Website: apple
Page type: customer-info-address
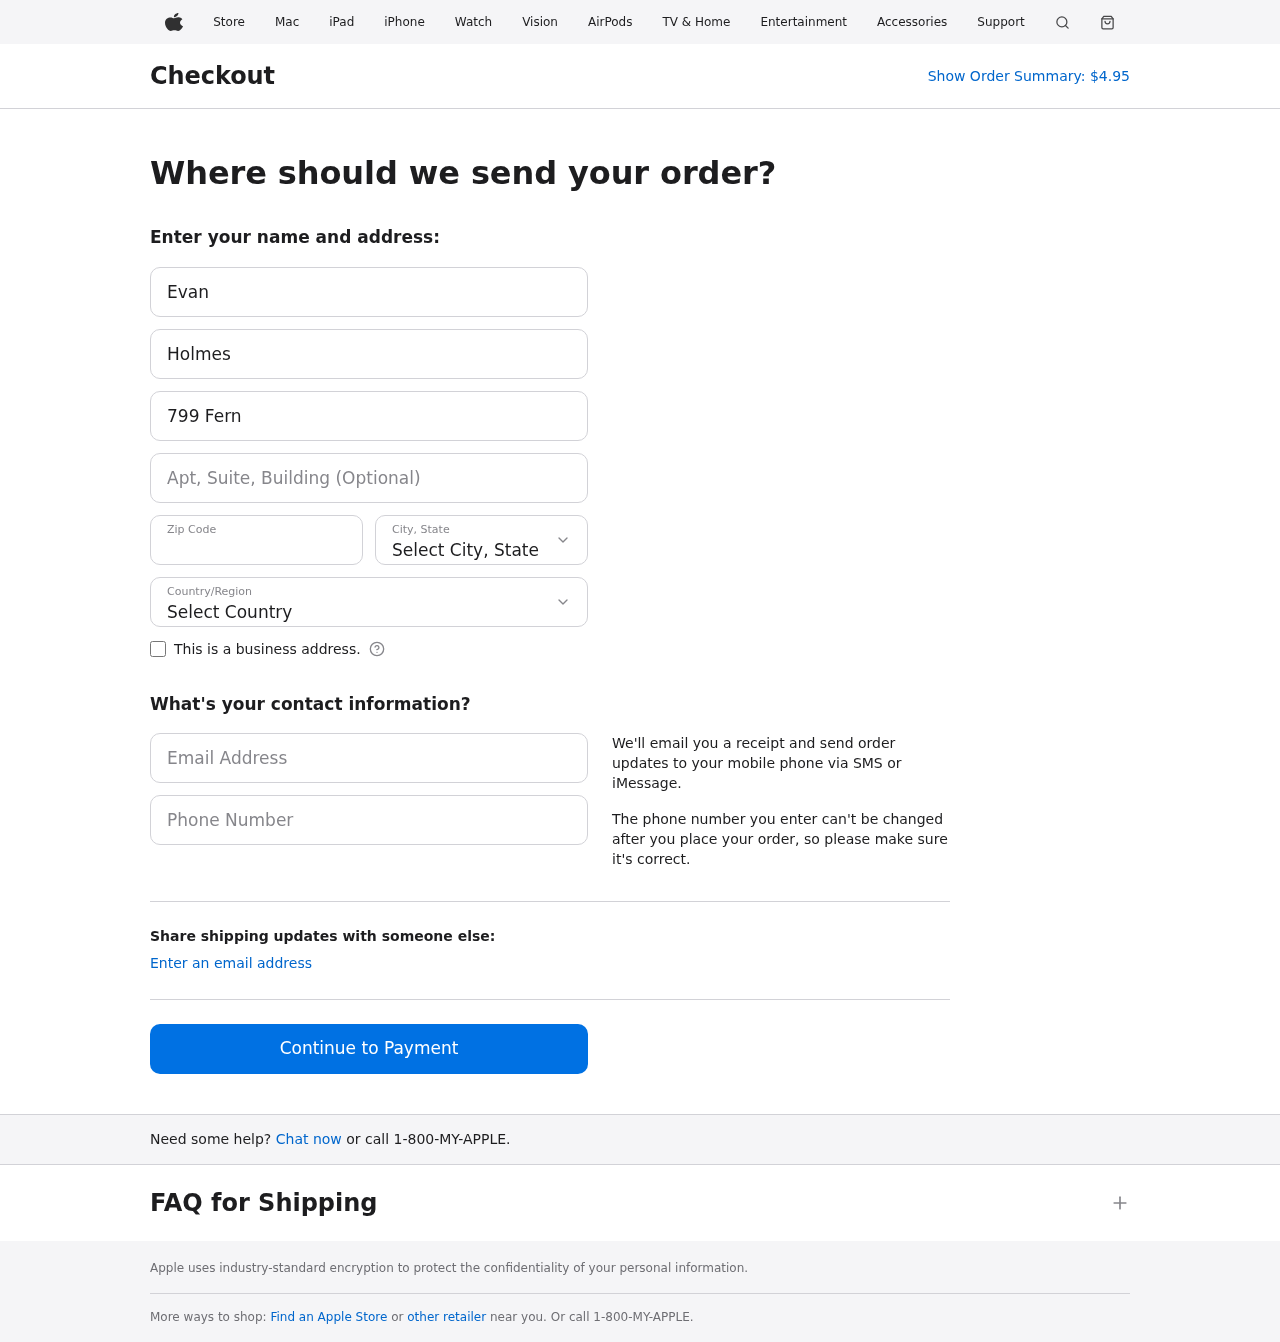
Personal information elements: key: PII_CITY_STATE
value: West Lynnbury, WA
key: PII_COUNTRY
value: United States
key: PII_EMAIL
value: eholmes@yahoo.com
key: PII_FIRSTNAME
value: Evan
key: PII_LASTNAME
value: Holmes
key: PII_PHONE
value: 2968106699
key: PII_POSTCODE
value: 20192
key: PII_STREET
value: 799 Fernandez Unions
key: PII_STREET2
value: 10508 Justin Vista
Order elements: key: ORDER_TOTAL
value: $4.95